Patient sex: M
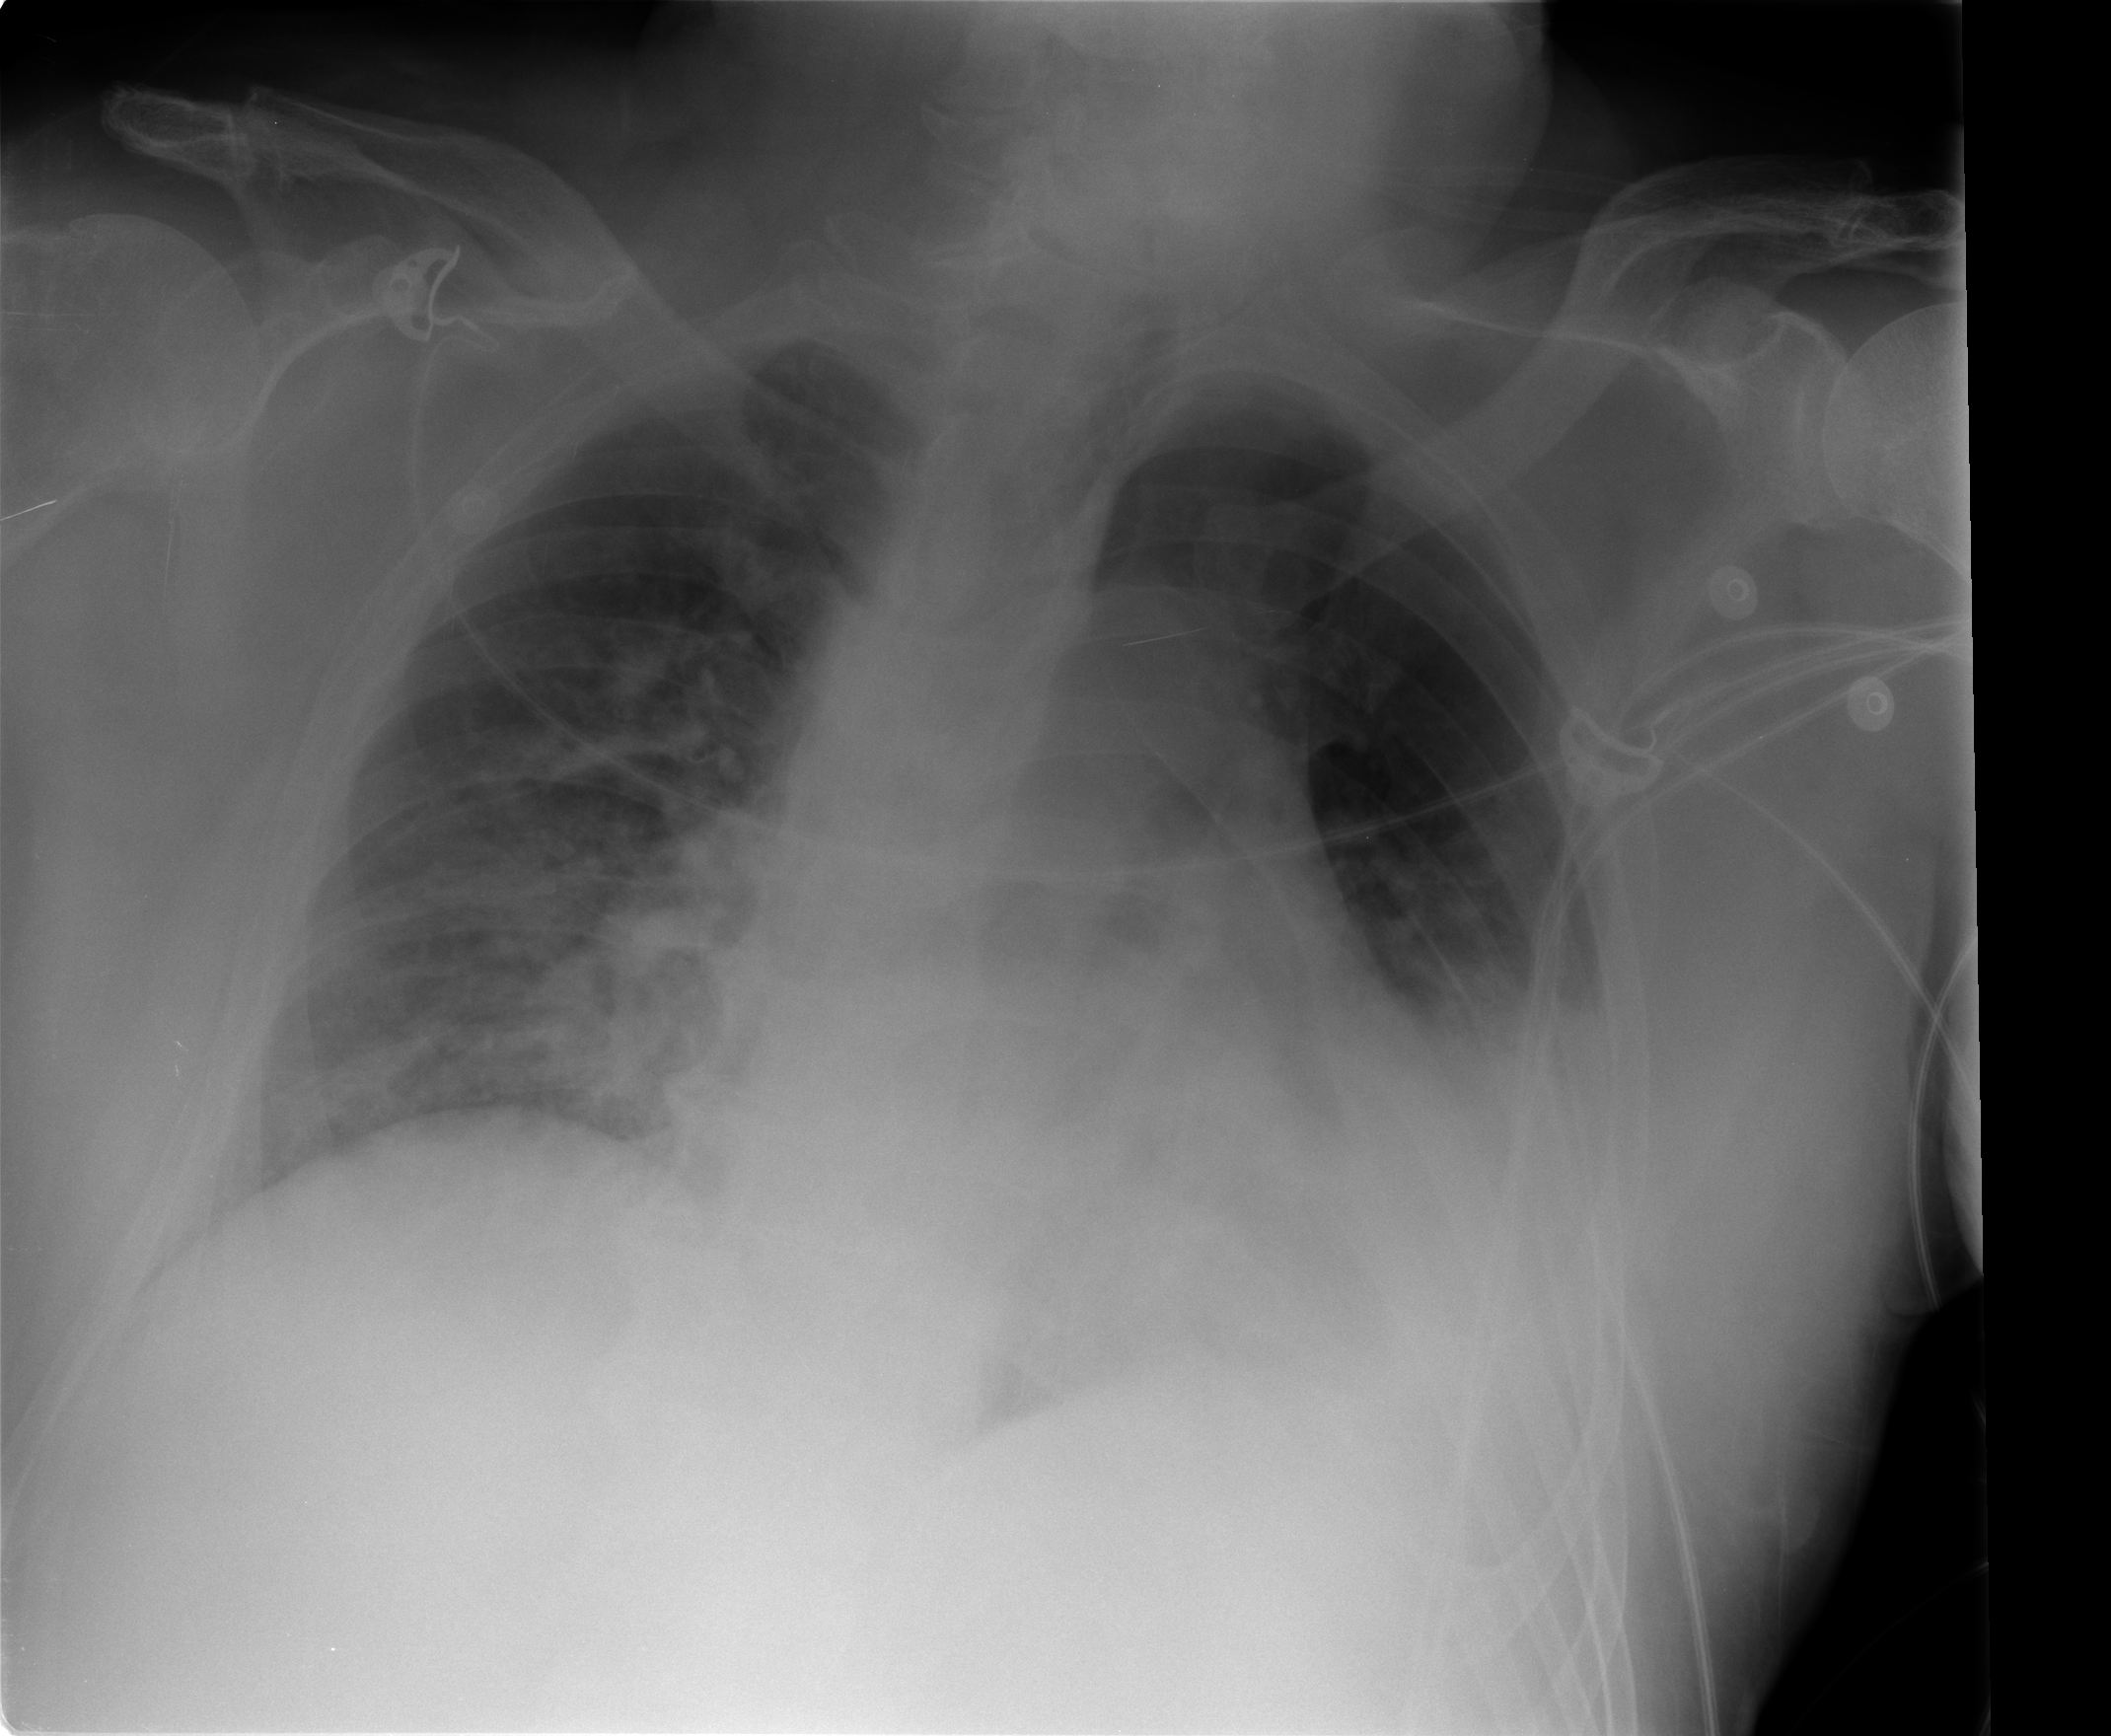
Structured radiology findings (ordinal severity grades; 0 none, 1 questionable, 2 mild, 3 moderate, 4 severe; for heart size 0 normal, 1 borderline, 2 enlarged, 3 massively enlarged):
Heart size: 2
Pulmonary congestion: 2
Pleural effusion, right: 2
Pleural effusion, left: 3
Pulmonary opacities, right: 1
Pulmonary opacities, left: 3
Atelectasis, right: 2
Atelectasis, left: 3